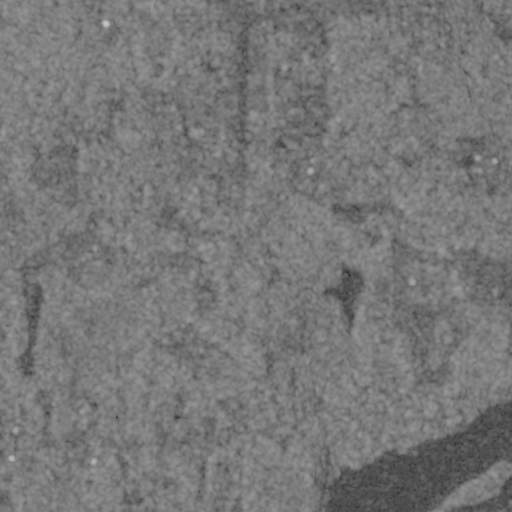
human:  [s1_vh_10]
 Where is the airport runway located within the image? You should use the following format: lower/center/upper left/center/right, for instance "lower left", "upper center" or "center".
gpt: The airport runway is located in the upper center of the image.
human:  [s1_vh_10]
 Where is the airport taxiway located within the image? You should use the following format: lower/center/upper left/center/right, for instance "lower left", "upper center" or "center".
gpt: The airport taxiway is located in the upper center of the image.
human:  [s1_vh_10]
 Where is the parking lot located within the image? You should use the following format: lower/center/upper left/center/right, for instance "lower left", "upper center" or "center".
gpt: The parking lot is located in the lower right of the image.
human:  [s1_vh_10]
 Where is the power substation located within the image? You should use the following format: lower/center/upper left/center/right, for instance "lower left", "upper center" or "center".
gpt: The power substation is located in the lower left of the image.
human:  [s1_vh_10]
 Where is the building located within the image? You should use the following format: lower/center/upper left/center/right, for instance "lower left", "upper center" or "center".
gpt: The building is located in the center right of the image.
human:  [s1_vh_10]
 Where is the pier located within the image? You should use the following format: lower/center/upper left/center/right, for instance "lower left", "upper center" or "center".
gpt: The pier is located in the lower right of the image.
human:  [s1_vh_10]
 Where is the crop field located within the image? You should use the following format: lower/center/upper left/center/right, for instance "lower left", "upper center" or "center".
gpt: There is no crop field in the image.

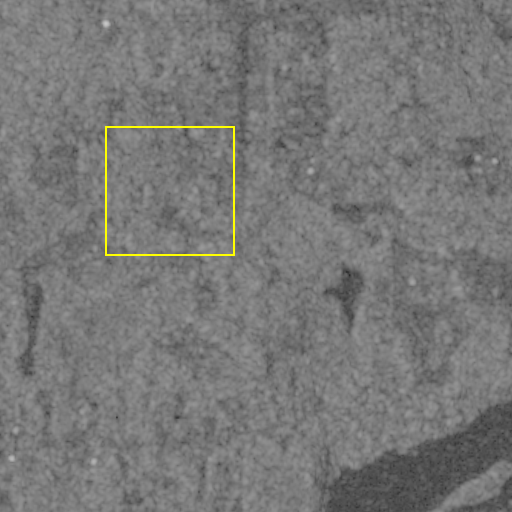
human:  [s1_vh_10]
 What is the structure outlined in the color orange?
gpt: There is no orange outline.
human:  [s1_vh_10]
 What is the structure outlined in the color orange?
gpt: There is no structure outlined in orange.